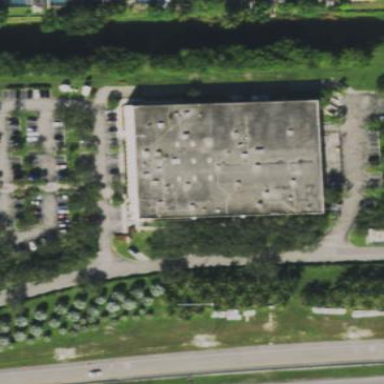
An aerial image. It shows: Building.